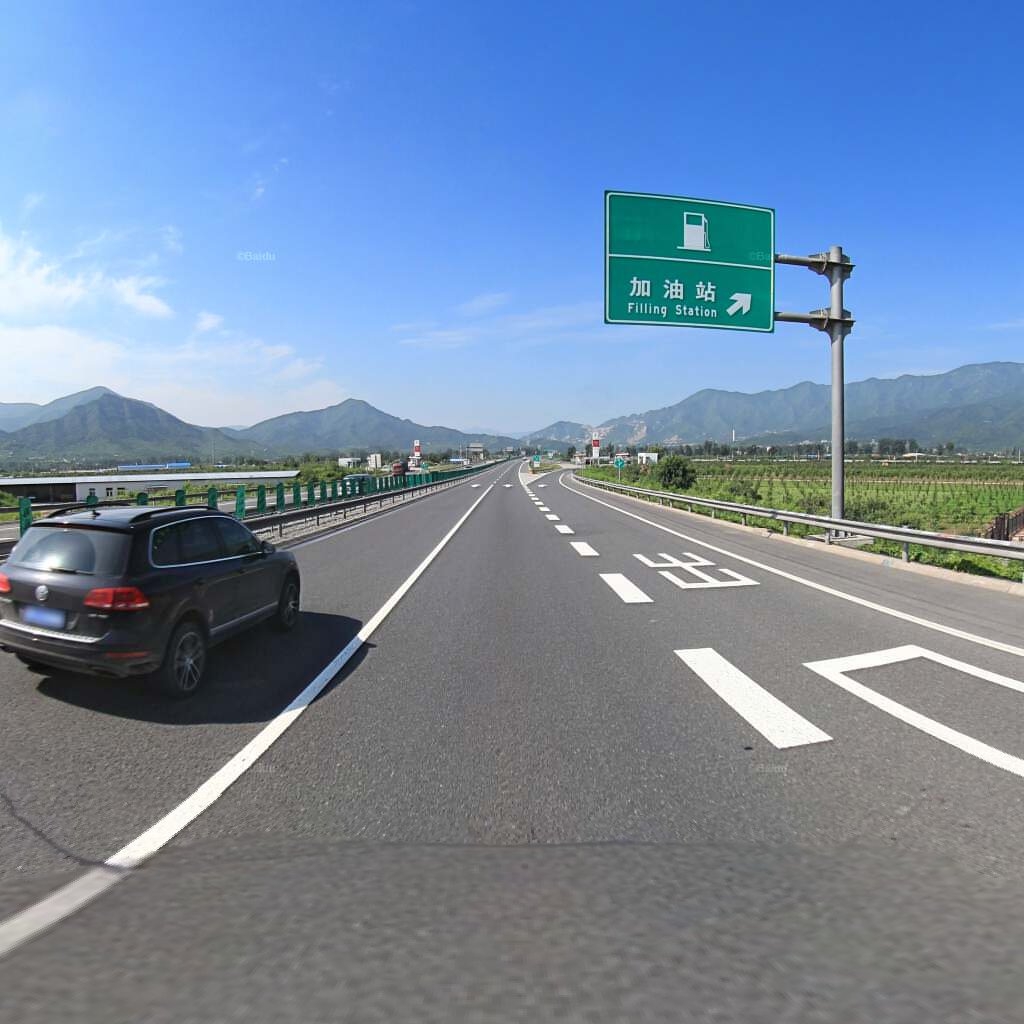
Region: Haidian
Road damage annotations: transverse patch